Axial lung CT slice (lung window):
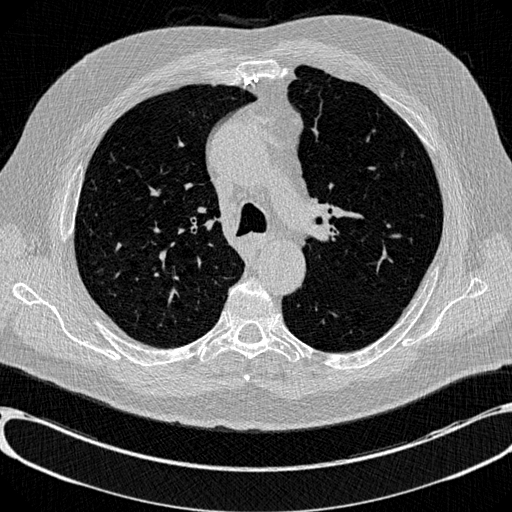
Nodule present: no